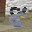
Label: 8